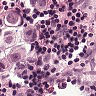
Metastatic tissue present: yes